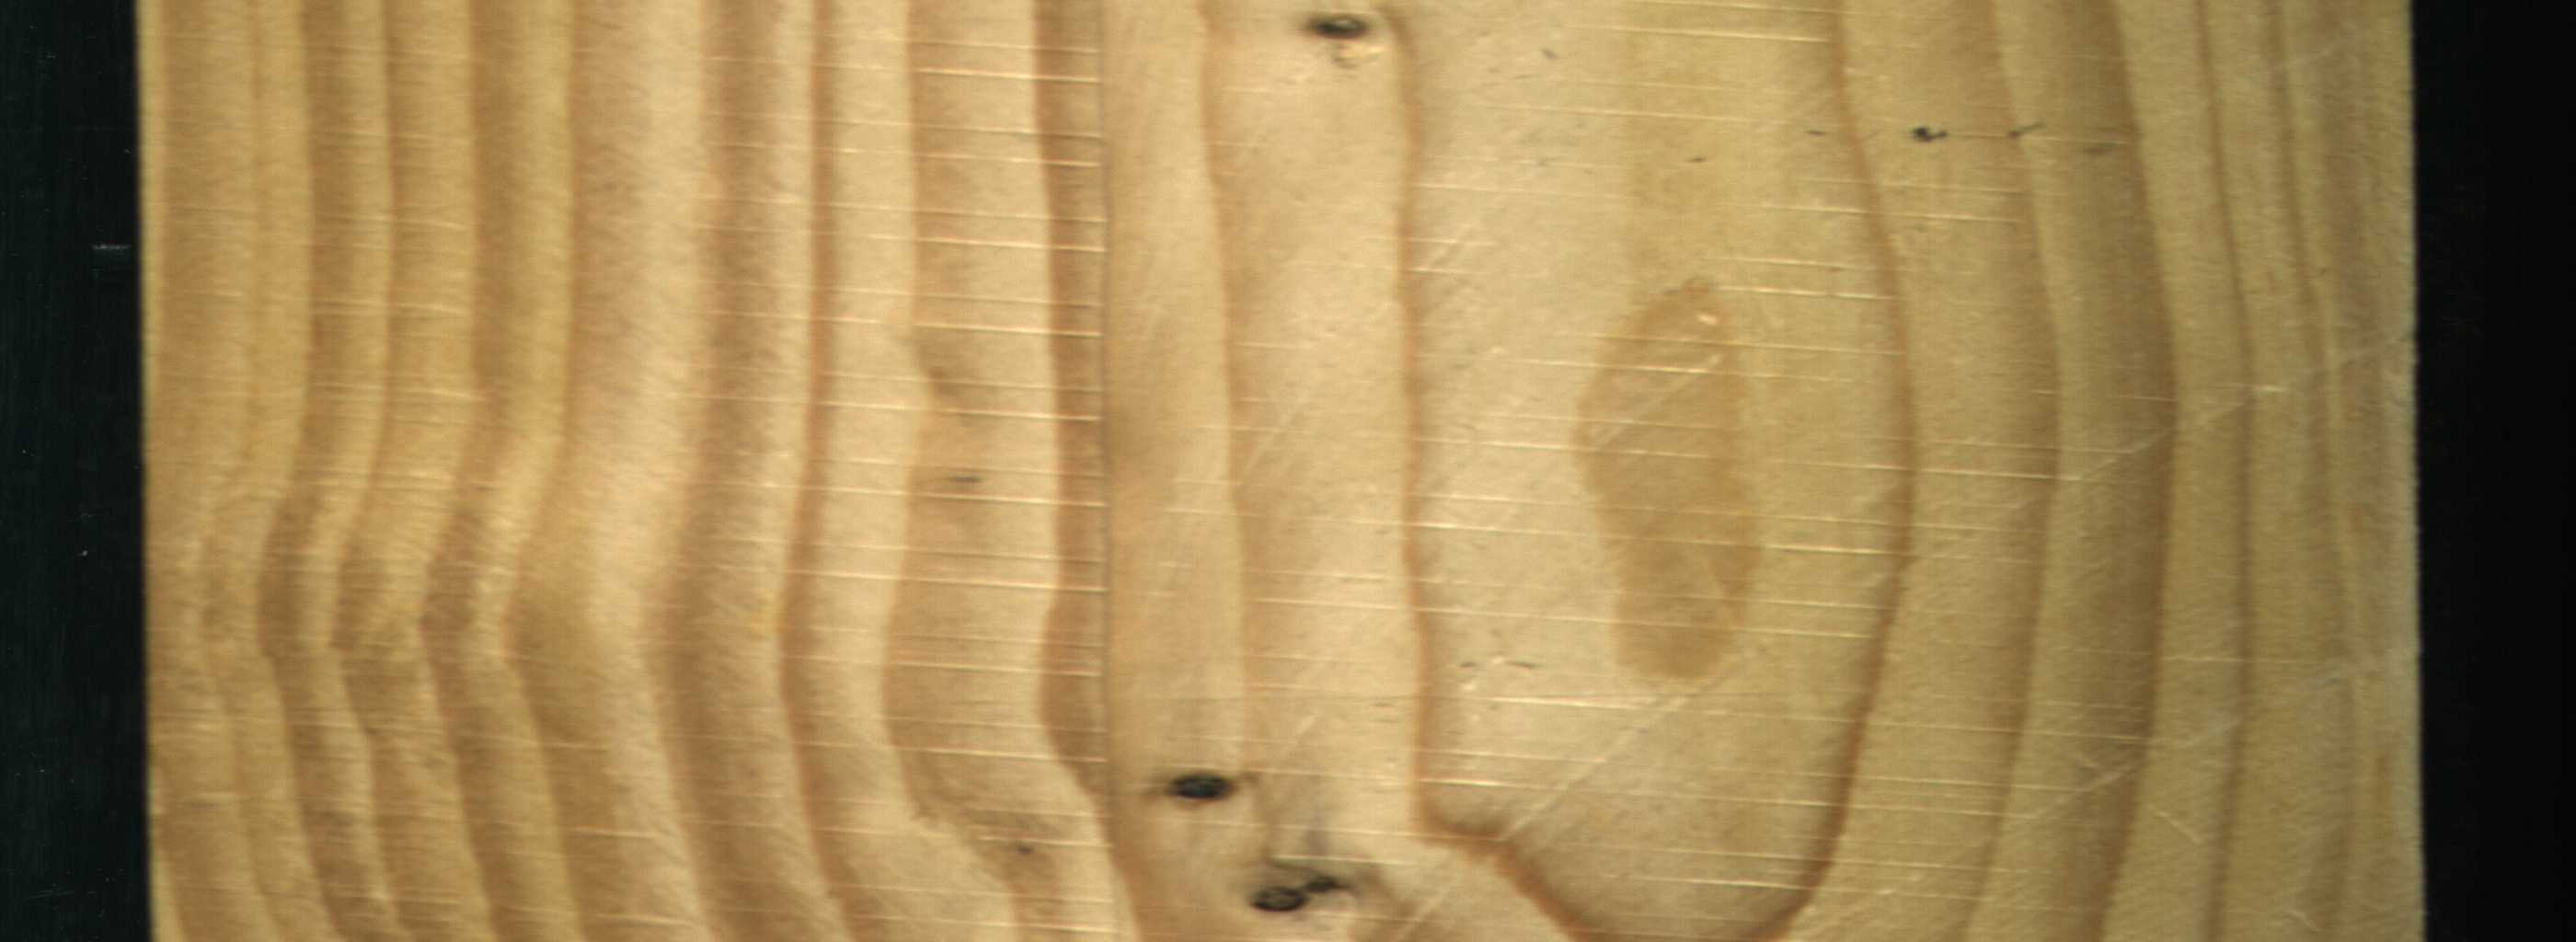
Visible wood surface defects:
Dead_Knot
Dead_Knot
Dead_Knot